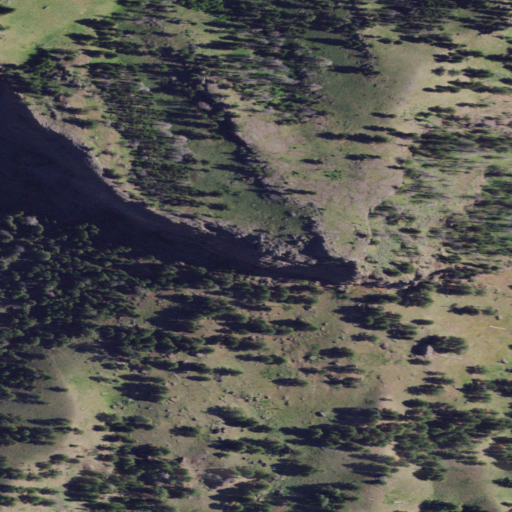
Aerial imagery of mountain in Montana named Sawtooth Mountain containing shrub and evergreen forest